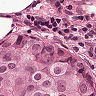
Metastatic tissue present: yes